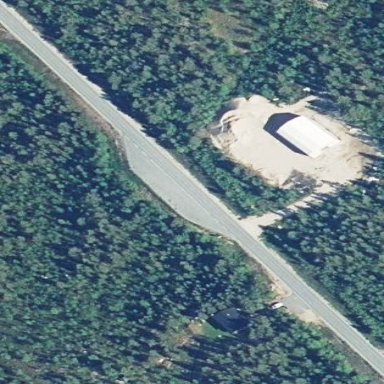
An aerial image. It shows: Asphalt road leading to rest area.